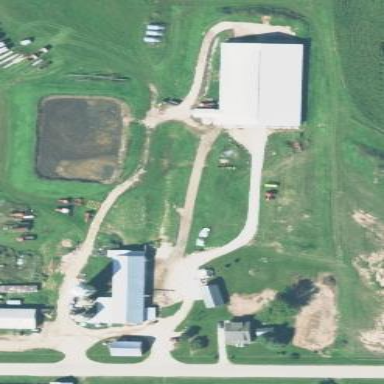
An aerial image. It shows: Farmyard area.